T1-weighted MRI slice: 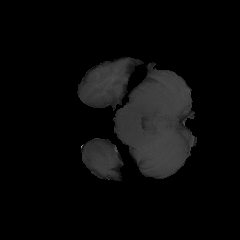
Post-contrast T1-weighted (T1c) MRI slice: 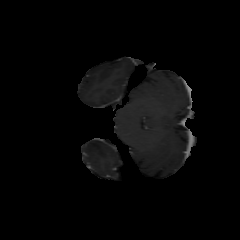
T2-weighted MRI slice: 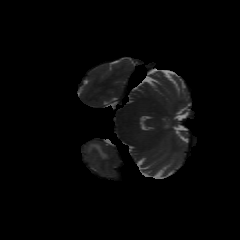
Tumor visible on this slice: yes